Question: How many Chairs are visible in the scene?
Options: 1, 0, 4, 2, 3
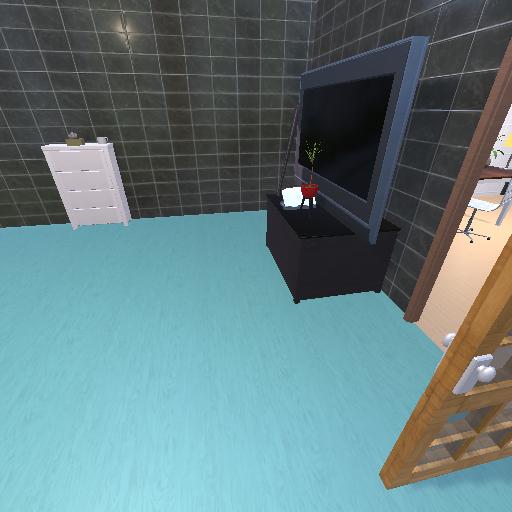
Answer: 1